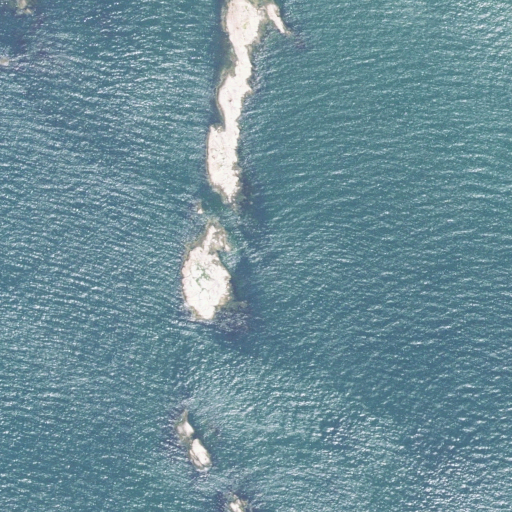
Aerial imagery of bar in Connecticut named Long Ledge containing open water and barren land